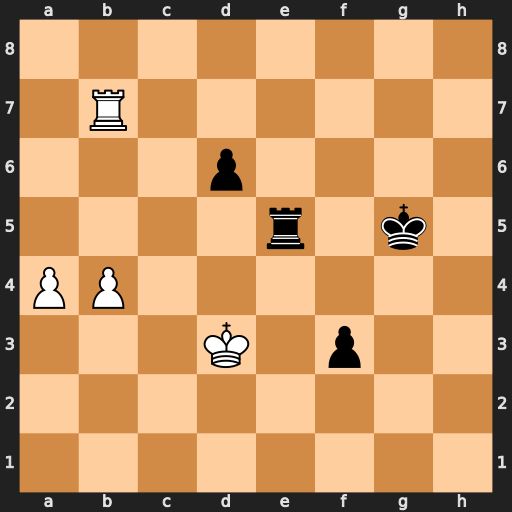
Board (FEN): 8/1R6/3p4/4r1k1/PP6/3K1p2/8/8
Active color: w
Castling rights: -
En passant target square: -
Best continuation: Rf7 Re1 Rxf3